Question: I am new to Android Studio and I was working on moving from one activity to other. Name of other activity is 'activity_second'.
The following is the code of the 'SecondActivity' Java class.
'''
public class SecondActivity extends AppCompatActivity {
@Override
protected void onCreate(Bundle savedInstanceState) {
super.onCreate(savedInstanceState);
setContentView(R.layout.activity_second);
if(getIntent().hasExtra("com.example.quicklauncher.TextView")){
TextView tv=(TextView)findViewById(R.id.textView);
String text=getIntent().getExtras().getString("com.example.quicklauncher.TextView");
tv.setText(text);
}
}
}
'''
Here is an image of the folder structure:

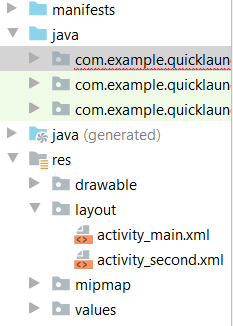
Answer: Try File-> Invalidate caches/restart